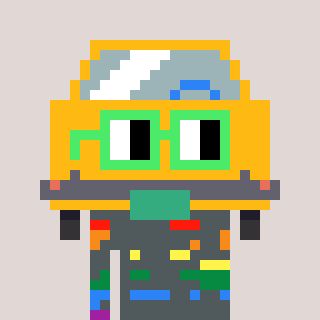
a pixel art character with square light green glasses, a taxi-shaped head and a grayscale-colored body on a warm background